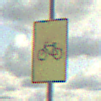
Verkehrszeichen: RadverkehrOhnePfeilsymbol
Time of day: Midday
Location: Outdoor (RoadRail)
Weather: PartlyCloudy
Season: NotSpecified
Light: Natural